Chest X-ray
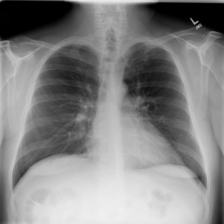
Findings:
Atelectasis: negative
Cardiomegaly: negative
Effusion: negative
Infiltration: negative
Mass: negative
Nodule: negative
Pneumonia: negative
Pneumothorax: negative
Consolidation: negative
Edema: negative
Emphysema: negative
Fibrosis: negative
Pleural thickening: negative
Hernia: negative